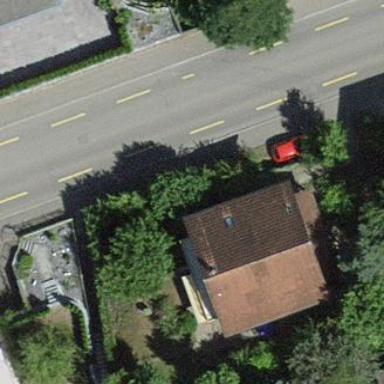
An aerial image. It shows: Building with tile roof.